Field crop: maize
Growth stage: 2
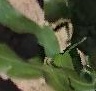
Species: maize